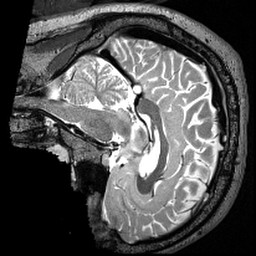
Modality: T2w
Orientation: sagittal
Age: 34
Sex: male
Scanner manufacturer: siemens
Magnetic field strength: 3 T
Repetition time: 3.2 s
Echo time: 0.479 s